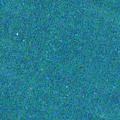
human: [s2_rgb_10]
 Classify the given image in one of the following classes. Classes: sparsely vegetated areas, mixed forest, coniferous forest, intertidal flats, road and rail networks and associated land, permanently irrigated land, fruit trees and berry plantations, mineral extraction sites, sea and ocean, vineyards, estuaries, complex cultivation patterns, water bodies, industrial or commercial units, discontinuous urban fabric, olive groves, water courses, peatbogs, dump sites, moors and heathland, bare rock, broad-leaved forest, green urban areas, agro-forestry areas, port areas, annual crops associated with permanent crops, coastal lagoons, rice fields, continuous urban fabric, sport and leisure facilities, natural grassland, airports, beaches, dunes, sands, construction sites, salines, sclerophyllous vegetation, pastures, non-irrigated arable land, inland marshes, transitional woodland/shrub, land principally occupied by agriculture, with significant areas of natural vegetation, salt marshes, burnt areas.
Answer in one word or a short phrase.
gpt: sea and ocean